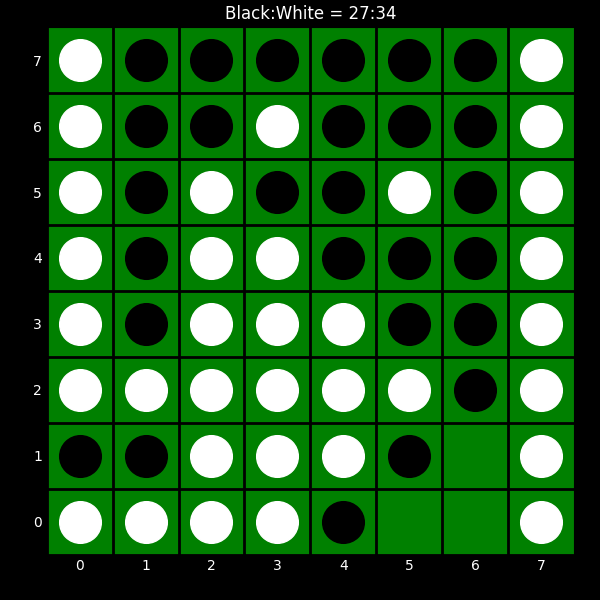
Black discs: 27
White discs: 34